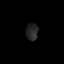
Tissue: skin
Cell type: Epithelial cells
Senescence score: 0.2708
Nuclear area (px): 205
Mean DAPI intensity: 37.698